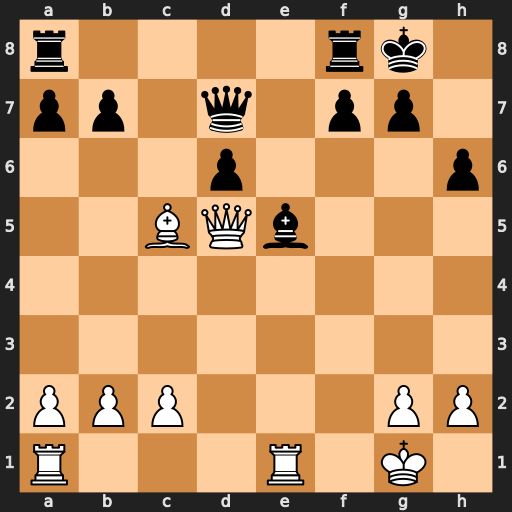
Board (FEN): r4rk1/pp1q1pp1/3p3p/2BQb3/8/8/PPP3PP/R3R1K1
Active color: w
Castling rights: -
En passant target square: -
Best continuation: Rxe5 Rad8 Rd1 Qc7 Bxd6